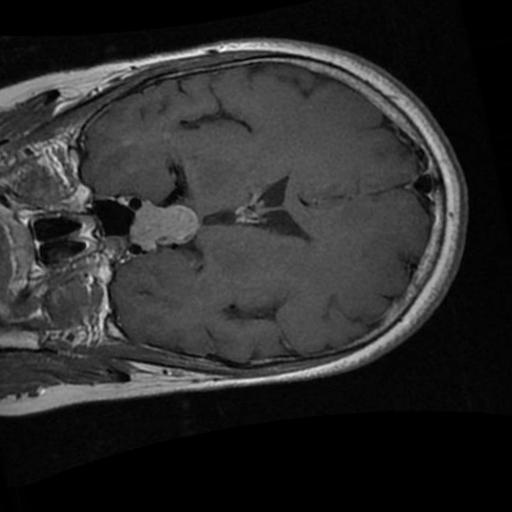
Label: brain_tumor